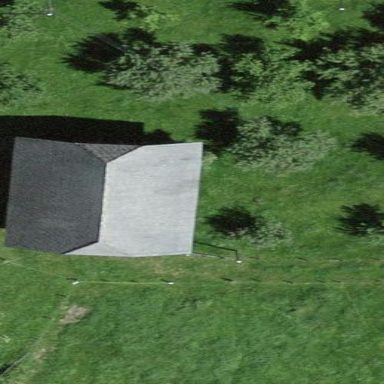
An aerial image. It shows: Rural barn.